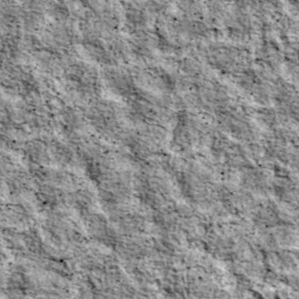
Label: non_frost